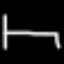
Label: bed